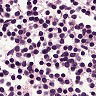
Metastatic tissue present: no